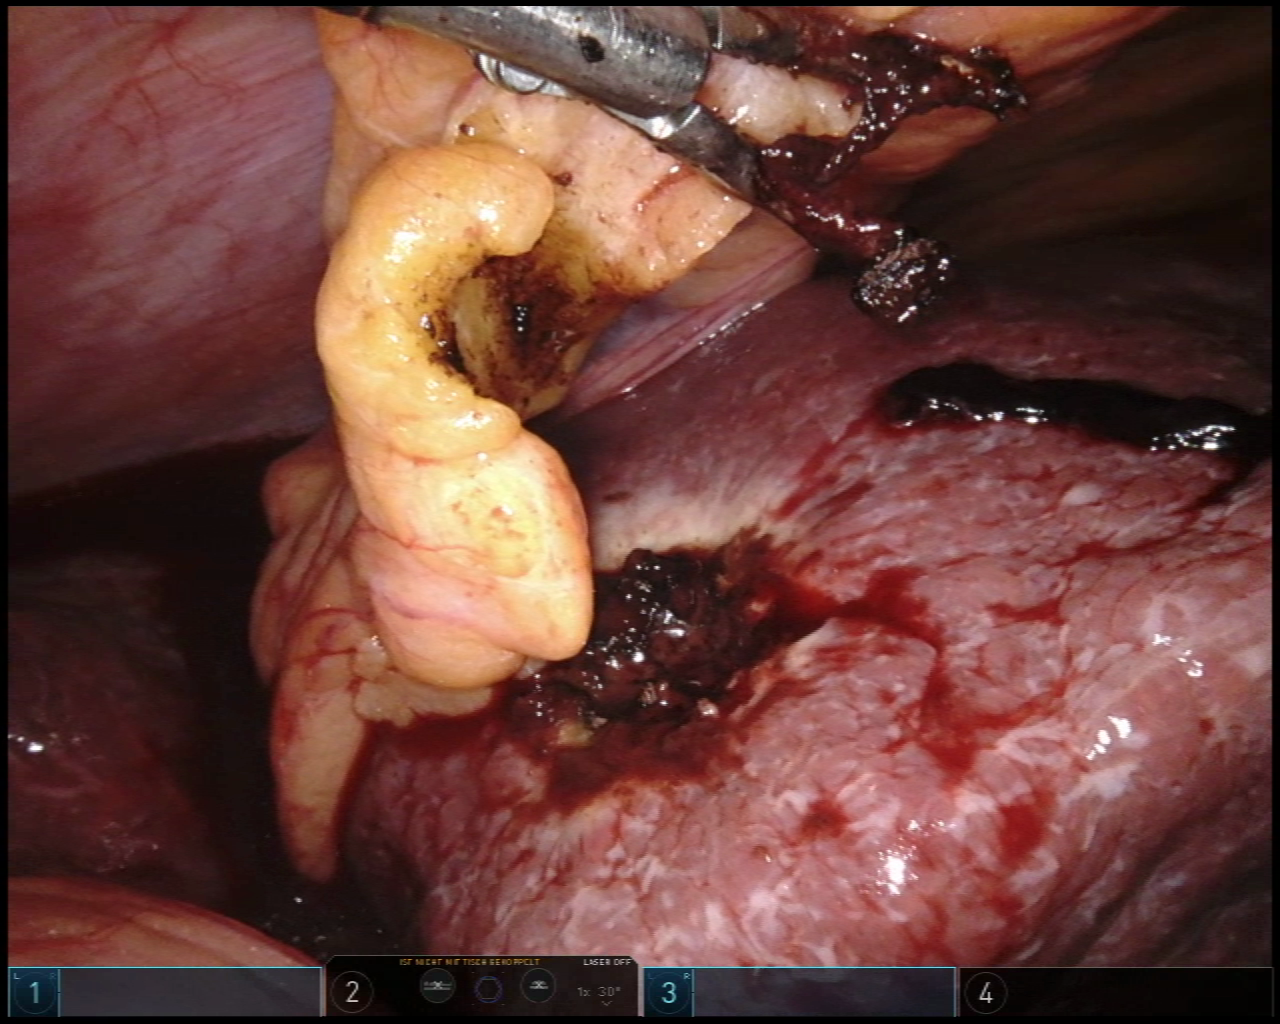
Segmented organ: liver
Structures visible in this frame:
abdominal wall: yes
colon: yes
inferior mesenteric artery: no
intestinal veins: no
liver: yes
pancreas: no
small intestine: no
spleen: no
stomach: no
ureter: no
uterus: no
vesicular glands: no